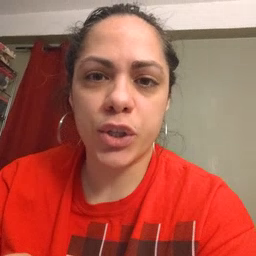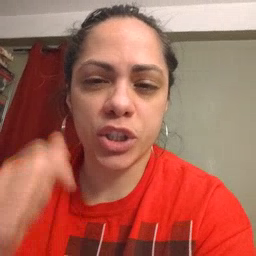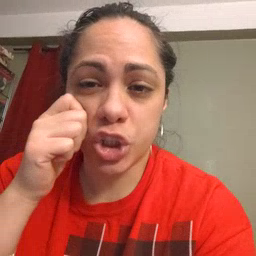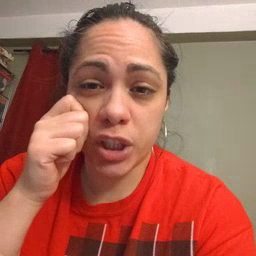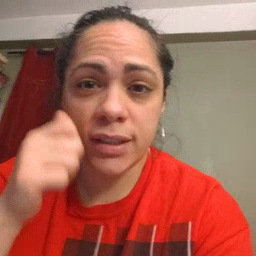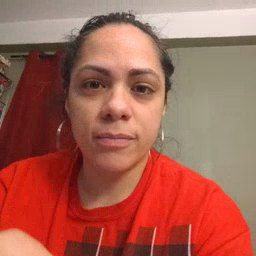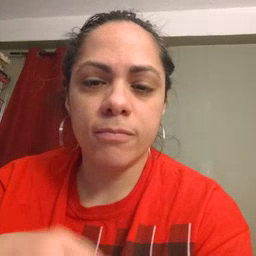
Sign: cheek